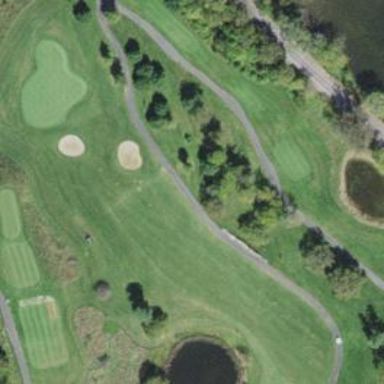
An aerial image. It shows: View of golf hole.